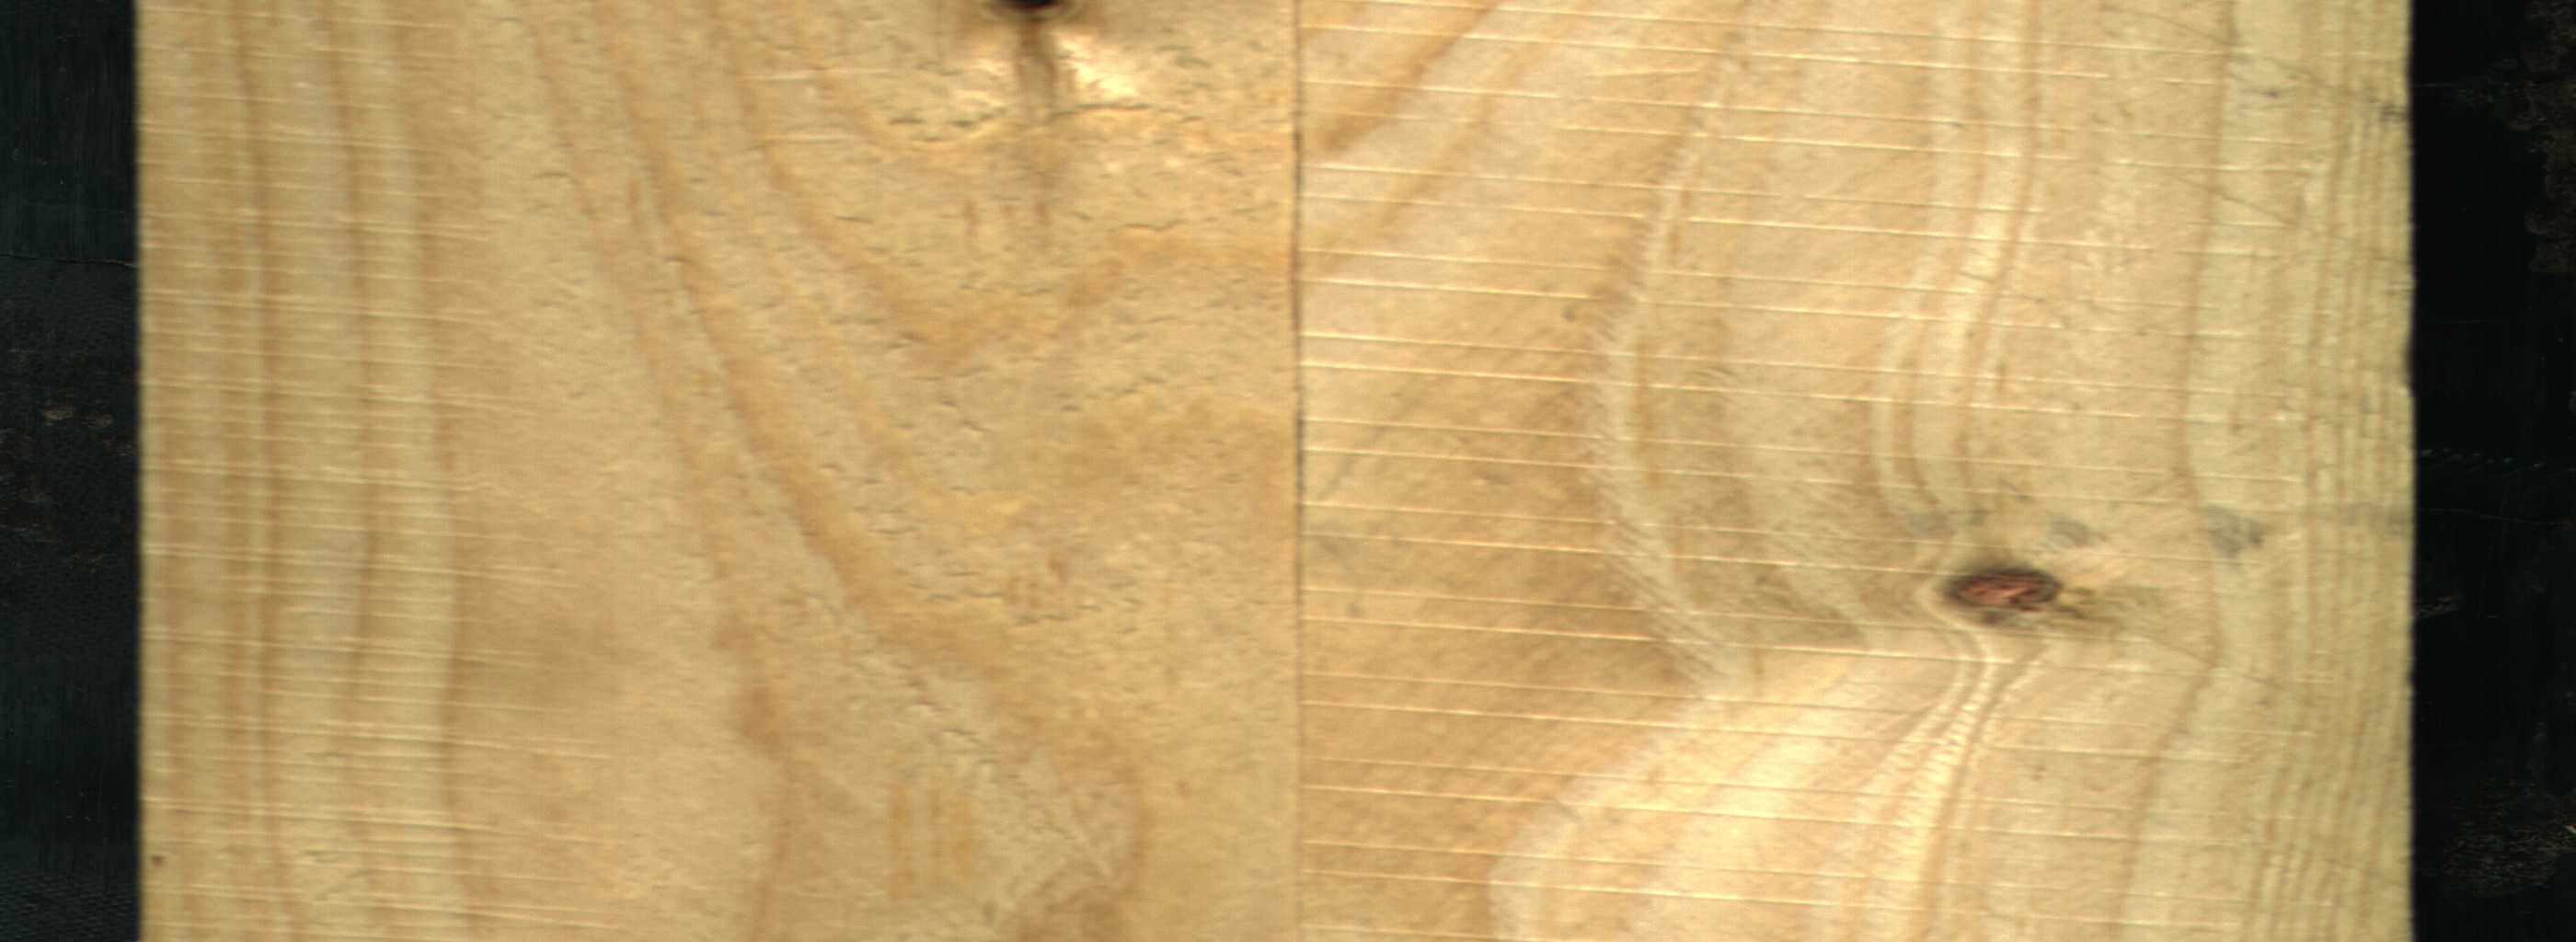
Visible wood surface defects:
Crack
Dead_Knot
Dead_Knot